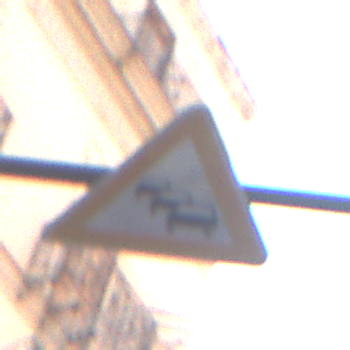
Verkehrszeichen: Stau
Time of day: SunriseSunset
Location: Outdoor (Urban)
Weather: PartlyCloudy
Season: NotSpecified
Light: Natural